Interaction volume radius: 5 \u00c5
Interaction volume height: 10 \u00c5
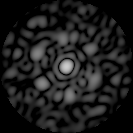
Disorder parameter: 0.7682